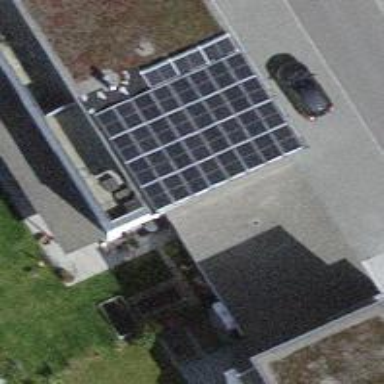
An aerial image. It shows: Solar power generator.